Question: I am getting a strange exception as can be seen below;

I think this might be because I am navigating to a different page, and then by the time the user has selected the alert view message box button the page has changed and maybe the alert view pointer has gone or something? Please can someone confirm this might be the case? I am changing page in the first of the if else statements using the following line
'''
[self.navigationController popViewControllerAnimated:YES];
'''
The rest of the code can be seen below;
'''
- (void) registerAck: (NSNotification *) notification{
NSLog(@"Detected callback for register");
NSString *status = [[notification userInfo] valueForKey:@"result"];
if([status rangeOfString:@"Successful"].location != NSNotFound){
//succesfully registered
UIAlertView *alert = [[UIAlertView alloc] initWithTitle:@"Welcome"
message:@"Thank you for registering. Please login using the created details"
delegate:self
cancelButtonTitle:@"OK"
otherButtonTitles:nil];
[alert show];
[[NSNotificationCenter defaultCenter] removeObserver:self];
[self.navigationController popViewControllerAnimated:YES];
NSLog(@"%@", status);
} else if([status rangeOfString:@"User Already"].location != NSNotFound){
//already registered
[[NSNotificationCenter defaultCenter] removeObserver:self];
UIAlertView *alert = [[UIAlertView alloc] initWithTitle:@"User Already Registered"
message:@"Please choose a different username"
delegate:nil
cancelButtonTitle:@"OK"
otherButtonTitles:nil];
[alert show];
NSLog(@"%@", status);
} else if([status rangeOfString:@"Email Already"].location != NSNotFound){
//already registered
[[NSNotificationCenter defaultCenter] removeObserver:self];
UIAlertView *alert = [[UIAlertView alloc] initWithTitle:@"Email Already Registered"
message:@"Please choose a different email address or use the forgotten password link"
delegate:nil
cancelButtonTitle:@"OK"
otherButtonTitles:nil];
[alert show];
NSLog(@"%@", status);
} else{
//failed
[[NSNotificationCenter defaultCenter] removeObserver:self];
UIAlertView *alert = [[UIAlertView alloc] initWithTitle:@"We are sorry"
message:@"Registration Failed"
delegate:nil
cancelButtonTitle:@"OK"
otherButtonTitles:nil];
[alert show];
NSLog(@"%@", status);
}
}
-(void) alert:(UIAlertView *) alert didDismissWithButtonIndex: (NSInteger) buttonIndex{
[self.navigationController popToRootViewControllerAnimated:TRUE];
}
'''
If this is the case then - what would a potential fix be, I mean, for one instance I want to navigate the user back a page but for other use cases in the if else i want the user to remain on the current page so its not as if i can modify the 'didDismissWithButtonIndex' method to change page in there?
Thanks
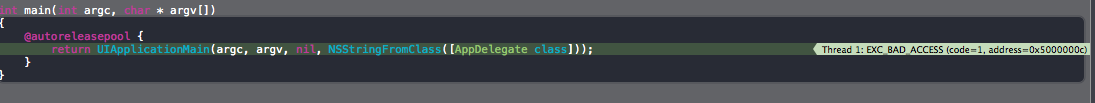
Answer: Set delegate to nil in the first alert view. It is trying to call the delegate methods on a view controller that no longer exists when the user taps "Ok". You only have one option for the user to click so you don't need to implement any of the delegate methods for that alert view.
'''
//succesfully registered
UIAlertView *alert = [[UIAlertView alloc] initWithTitle:@"Welcome"
message:@"Thank you for registering. Please login using the created details"
delegate:nil
cancelButtonTitle:@"OK"
otherButtonTitles:nil];
[alert show];
[[NSNotificationCenter defaultCenter] removeObserver:self];
[self.navigationController popViewControllerAnimated:YES];
'''